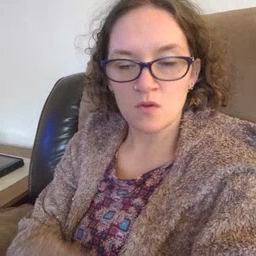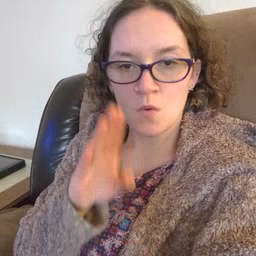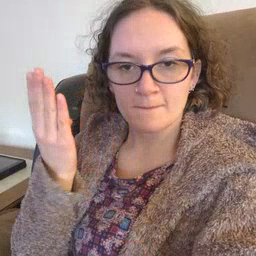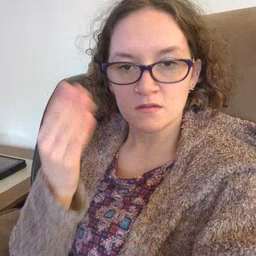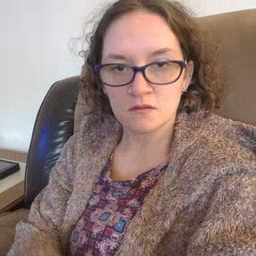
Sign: open